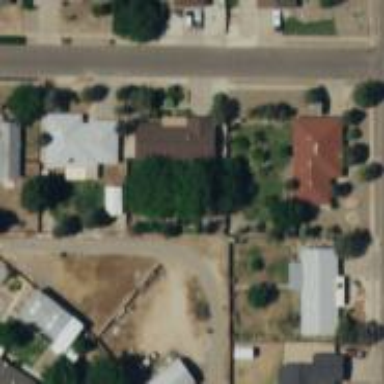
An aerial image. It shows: Alley classified as service road.